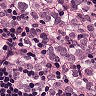
Metastatic tissue present: yes